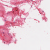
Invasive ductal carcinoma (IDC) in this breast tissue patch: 0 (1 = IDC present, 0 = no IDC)